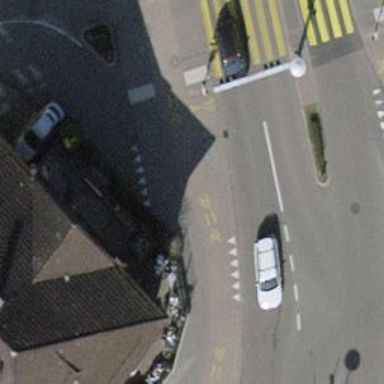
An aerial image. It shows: Path with asphalt surface for pedestrians and paving stones surface for cyclists.